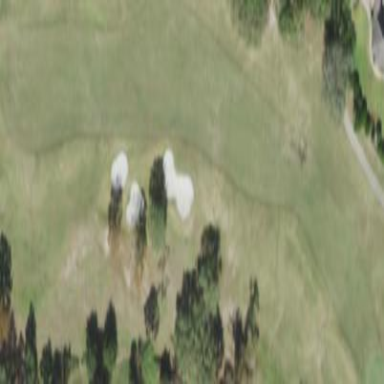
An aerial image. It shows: Golf fairway surrounded by grass.